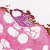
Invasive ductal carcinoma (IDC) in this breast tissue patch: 0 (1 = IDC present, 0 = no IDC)